Question: Here's a <URL>.
HTML :
'''
<meta name="viewport" content="width=device-width, initial-scale=1,minimum-scale=1, maximum-scale=1">
<div data-role="page" >
<div id="contentwrap">
<div id="content" data-role="content">
<img width="300" src="http://upload.wikimedia.org/wikipedia/commons/f/f1/Ski_trail_rating_symbol_red_circle.png" />
asdad asd asd asd sadadada ad sad asd asd asd asd sadasdaad adsa dasd sa
</div>
</div>
</div>
'''
CSS :
'''
html, body {
height: 100%;
}
#contentwrap {
display: table;
height: 100%;
max-width: 500px;
margin: 0 auto;
position: relative;
}
#contentwrap img {
margin-left: auto;
margin-right: auto;
display:block;
margin-bottom: 10px;
max-width:100%;
}
#content {
height: 100%;
display: table-cell;
text-align:center;
vertical-align:middle;
}
'''
As you can see if you test it, the "max-width: 100%" attribute only works on Google Chrome. With Firefox and IE, the image width stay the same... With Chrome, the image adapt to the window... :

How can I fix it ? (at least with IE11)
I found other posts with the same problem but none gave a good solution...
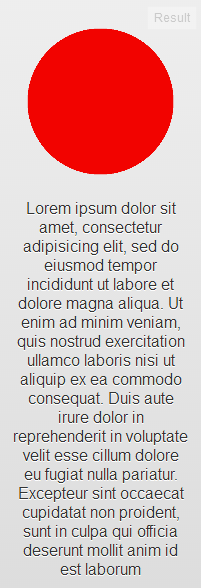
Answer: Here is one way of achieving the desired layout.
I left out some of the jQuery Mobile classes and just used native CSS/CSS3.
For this :
'''
<div id="contentwrap">
<div id="content">
<img width="300" src="http://upload.wikimedia.org/wikipedia/commons/f/f1/Ski_trail_rating_symbol_red_circle.png" />
asdad asd asd asd sadadada ad sad asd asd asd asd sadasdaad adsa dasd sa
</div>
</div>
'''
modify your as follows:
'''
html, body {
height: 100%;
}
#contentwrap {
background-color: beige;
margin: 0 auto;
max-width: 500px;
height: 100%;
display: table;
}
#content {
display: table-cell;
vertical-align: middle;
text-align: center;
}
#content img {
display: block;
margin: 0 auto;
width: 100%;
max-width: 300px;
}
'''
I applied CSS tables to '#contentwrap' and '#content' similarly to your original CSS, that way you get the vertical alignment in the middle as required.
You hard coded the image width to 300px by setting the 'width' value in the 'img' tag.
To get the image to scale with the width of '#content' as it narrows in width, set the 'width: 100%' that way the image will fill the width of '#content', and to prevent the image from getting too wide, set a 'max-width' value as needed, 300px in my exammple.
You may run into conflicts with CSS rules in jQuery Mobile, but perhaps someone else can help with any issues is they arise (not my area of expertise).
See demo: <URL>
If you set the 'max-width' value for the image, then you may not need to set the 'width' attribute in the 'img' tag.
I checked this in the latest versions of Firefox, Chrome, IE and Opera and this solution appears to work.